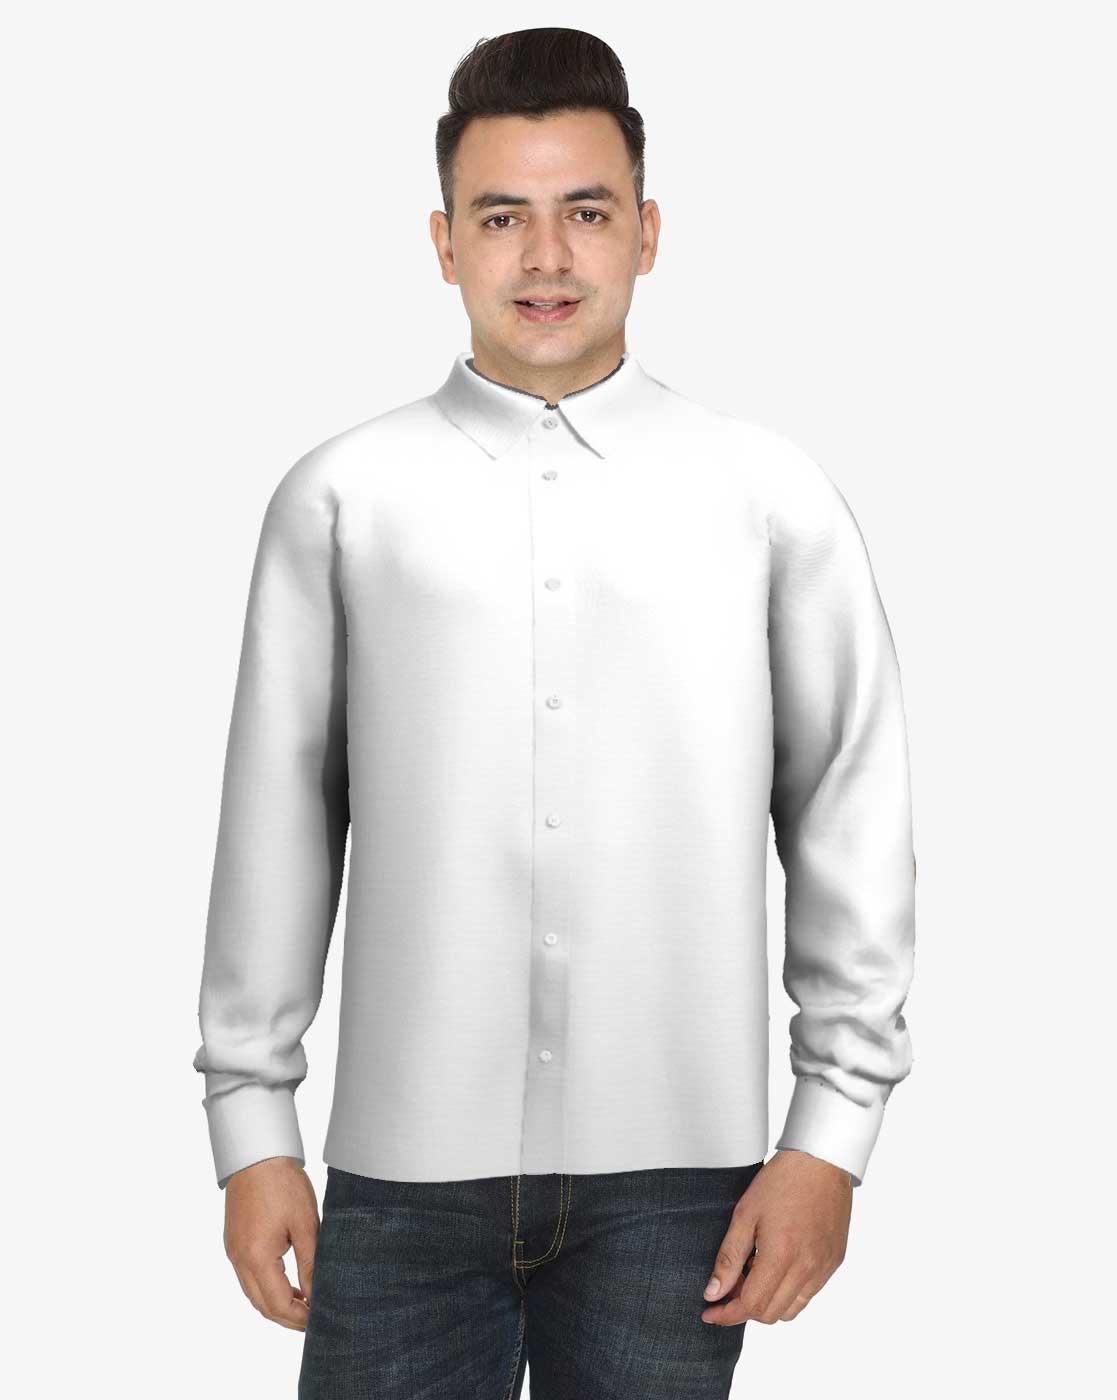
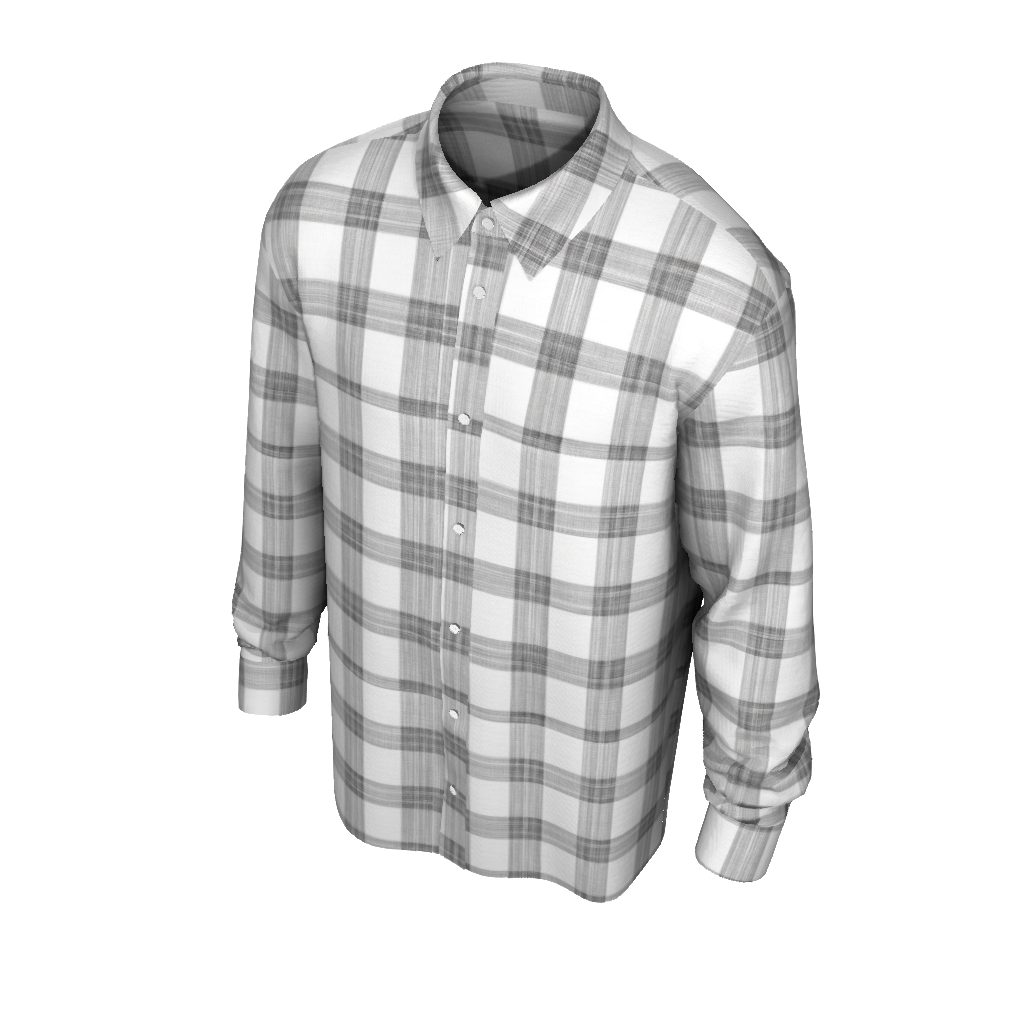
Clothing description: white long sleeve button up tee